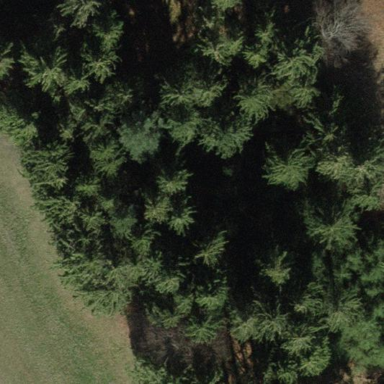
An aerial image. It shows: Forest area.